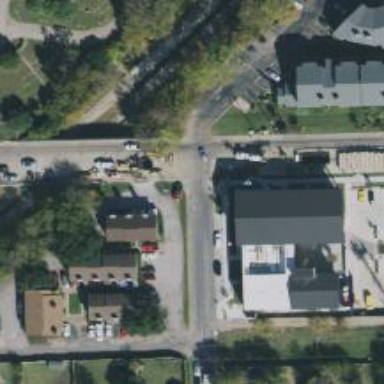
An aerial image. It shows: Secondary road with separate sidewalk.